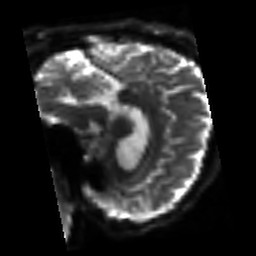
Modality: sbref
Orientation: sagittal
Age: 39
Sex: male
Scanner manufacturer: siemens
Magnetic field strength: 3 T
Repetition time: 3.2 s
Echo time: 0.081 s